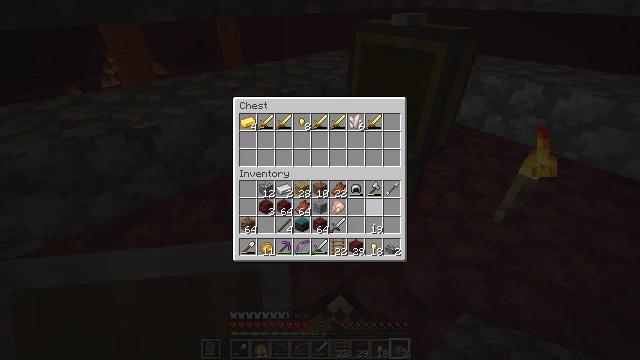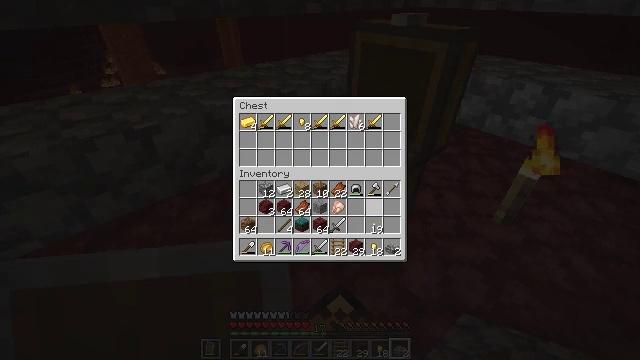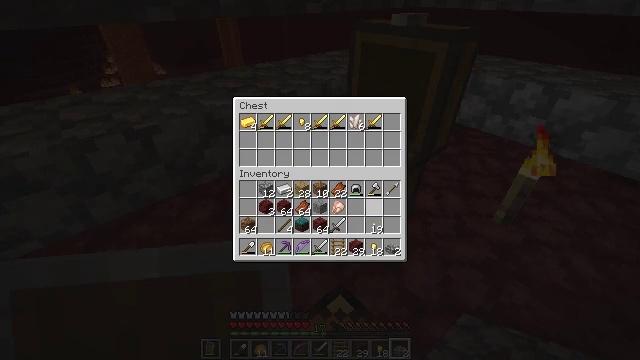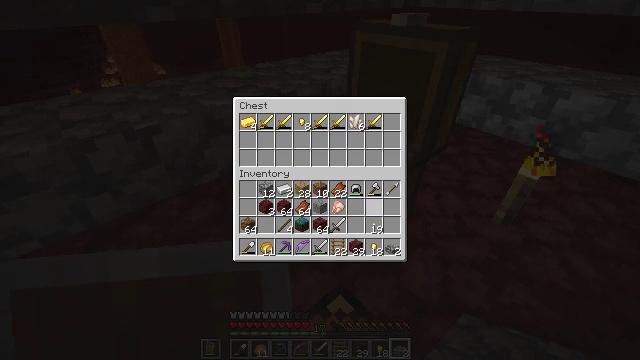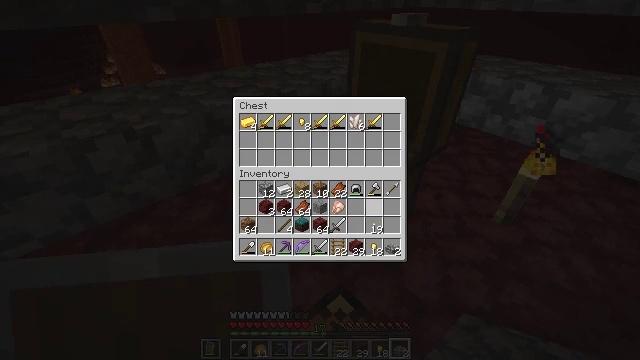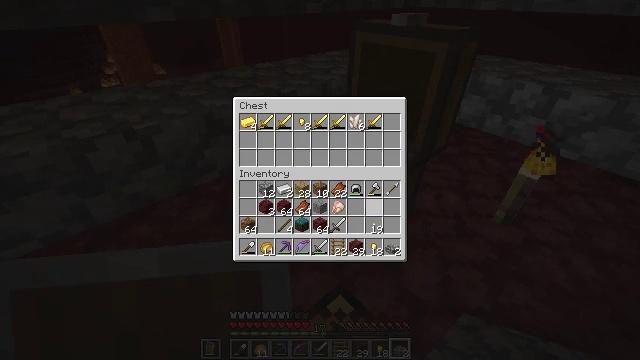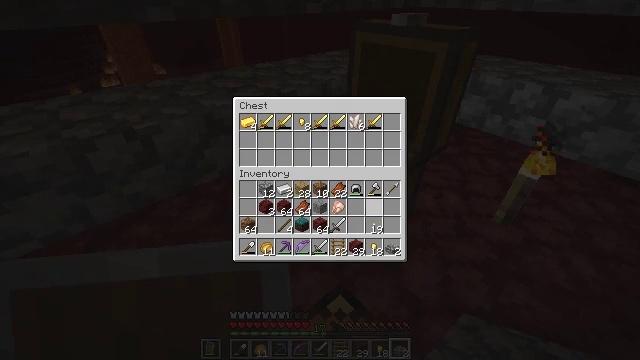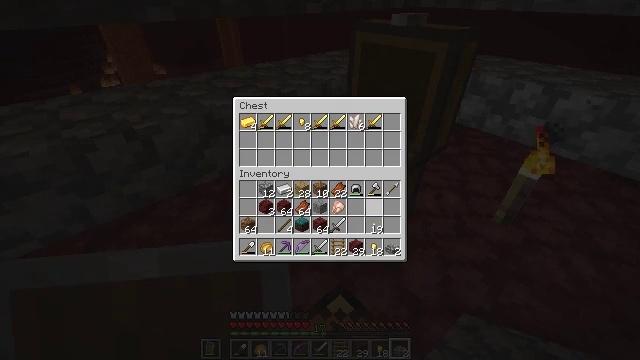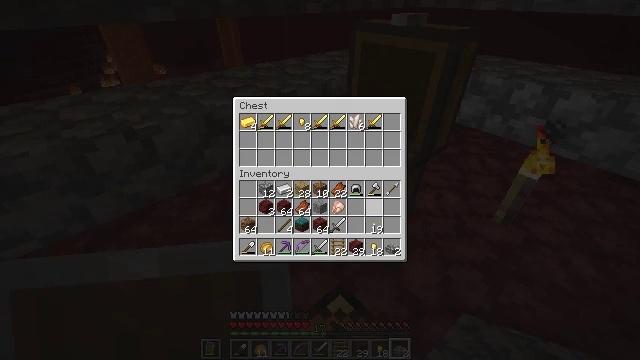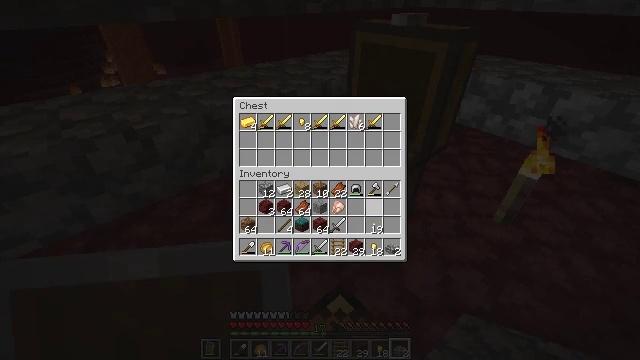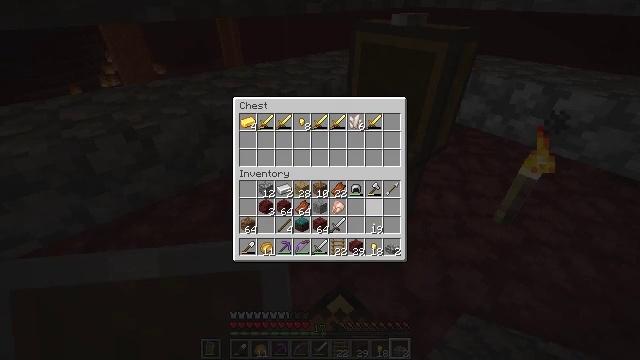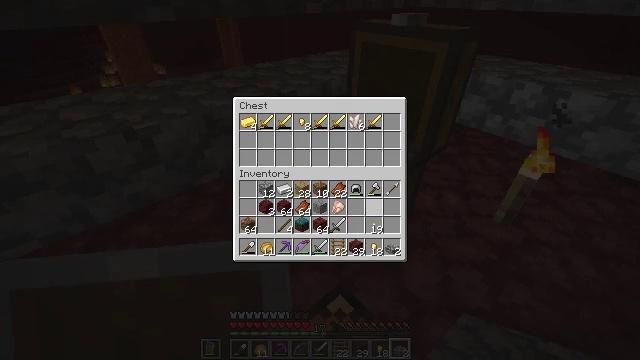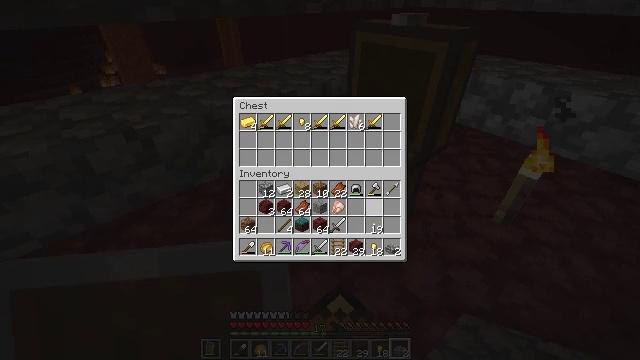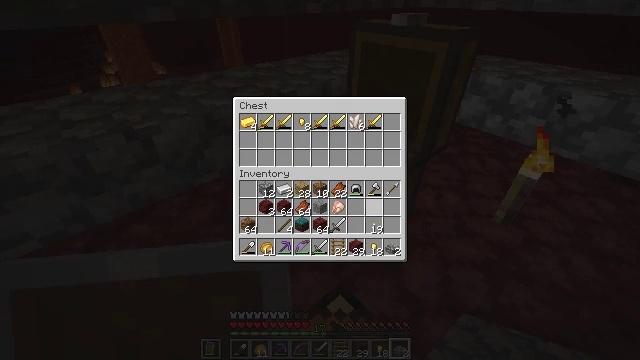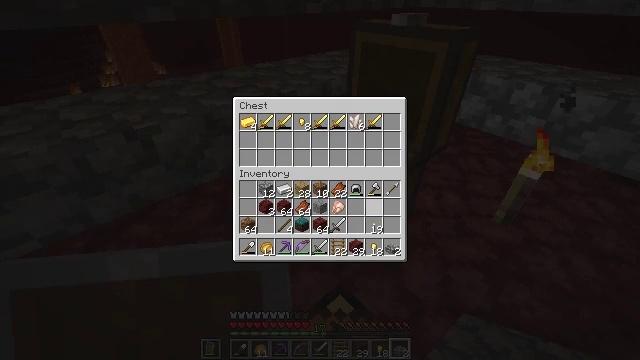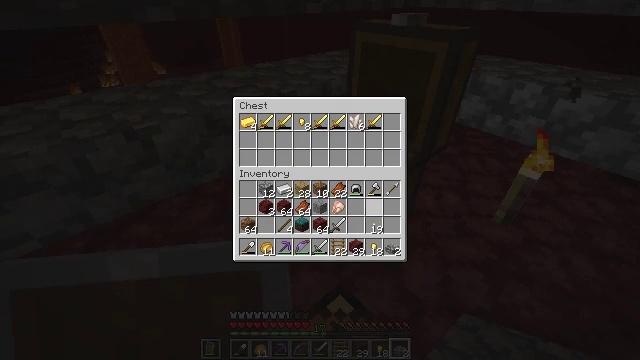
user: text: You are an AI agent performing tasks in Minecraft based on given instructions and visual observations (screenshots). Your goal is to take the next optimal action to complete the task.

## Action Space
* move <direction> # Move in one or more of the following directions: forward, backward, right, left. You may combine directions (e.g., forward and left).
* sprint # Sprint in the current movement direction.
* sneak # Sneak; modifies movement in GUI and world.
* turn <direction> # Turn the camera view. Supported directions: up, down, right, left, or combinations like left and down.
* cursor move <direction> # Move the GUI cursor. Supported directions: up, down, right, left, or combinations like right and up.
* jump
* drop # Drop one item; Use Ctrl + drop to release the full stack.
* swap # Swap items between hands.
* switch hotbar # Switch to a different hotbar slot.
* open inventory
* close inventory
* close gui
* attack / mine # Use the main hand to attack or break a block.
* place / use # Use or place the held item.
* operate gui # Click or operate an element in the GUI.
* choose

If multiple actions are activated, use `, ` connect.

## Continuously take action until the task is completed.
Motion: motion action
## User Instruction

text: Collect cobblestone slabs from your build.
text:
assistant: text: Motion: sneak
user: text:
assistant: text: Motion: sneak
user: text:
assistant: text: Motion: sneak
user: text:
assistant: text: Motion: sneak
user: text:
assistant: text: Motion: sneak
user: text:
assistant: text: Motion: sneak
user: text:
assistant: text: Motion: sneak
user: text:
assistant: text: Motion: sneak
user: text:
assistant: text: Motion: sneak
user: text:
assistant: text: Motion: sneak
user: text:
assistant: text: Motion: sneak
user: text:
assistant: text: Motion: sneak
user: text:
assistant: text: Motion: sneak
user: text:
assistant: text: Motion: sneak
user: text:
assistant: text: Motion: sneak
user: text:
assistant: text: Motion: sneak
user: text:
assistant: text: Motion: sneak
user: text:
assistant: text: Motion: sneak
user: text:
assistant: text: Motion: sneak
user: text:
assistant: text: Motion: sneak
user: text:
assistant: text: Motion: sneak
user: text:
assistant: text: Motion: sneak
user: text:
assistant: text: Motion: sneak, turn down
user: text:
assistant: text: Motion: sneak, turn down
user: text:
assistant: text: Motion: sneak, turn down
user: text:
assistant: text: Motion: sneak
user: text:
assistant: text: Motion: sneak
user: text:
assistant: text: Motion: sneak
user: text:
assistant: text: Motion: sneak
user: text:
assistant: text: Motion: sneak